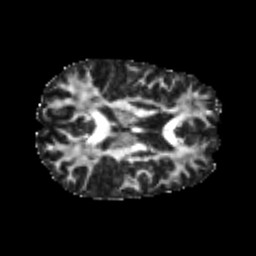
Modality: FA
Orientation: axial
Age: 21
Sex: male
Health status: healthy
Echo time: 0.074 s